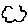
Label: cloud